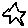
Label: star